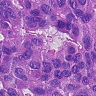
Metastatic tissue present: yes